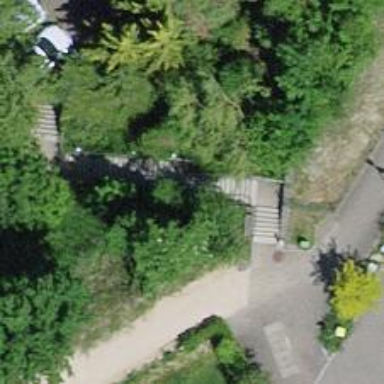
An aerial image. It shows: Set of steps on the road.